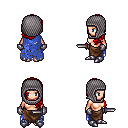
a pixel art fantasy rpg character, female body template, human, light skin, blue tattered cape, robe skirt, red left-swept hairstyle, chain hood, metal gloves, metal boots, dagger, four views (front, back, left, right), 2x2 character sprite sheet, small pixel art, hard edges, no anti-aliasing